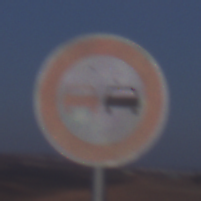
Verkehrszeichen: Ueberholverbot
Umgebung: Outdoor, Nature
Tageszeit: SunriseSunset
Wetter: Clear
Licht: Natural
Jahreszeit: NotSpecified
Kontrast: LowContrast